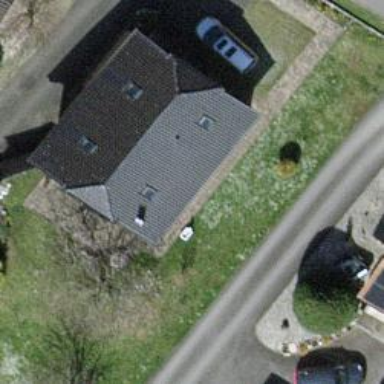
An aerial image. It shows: Detached building with half-hipped roof shape.